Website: apple
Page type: account-selection
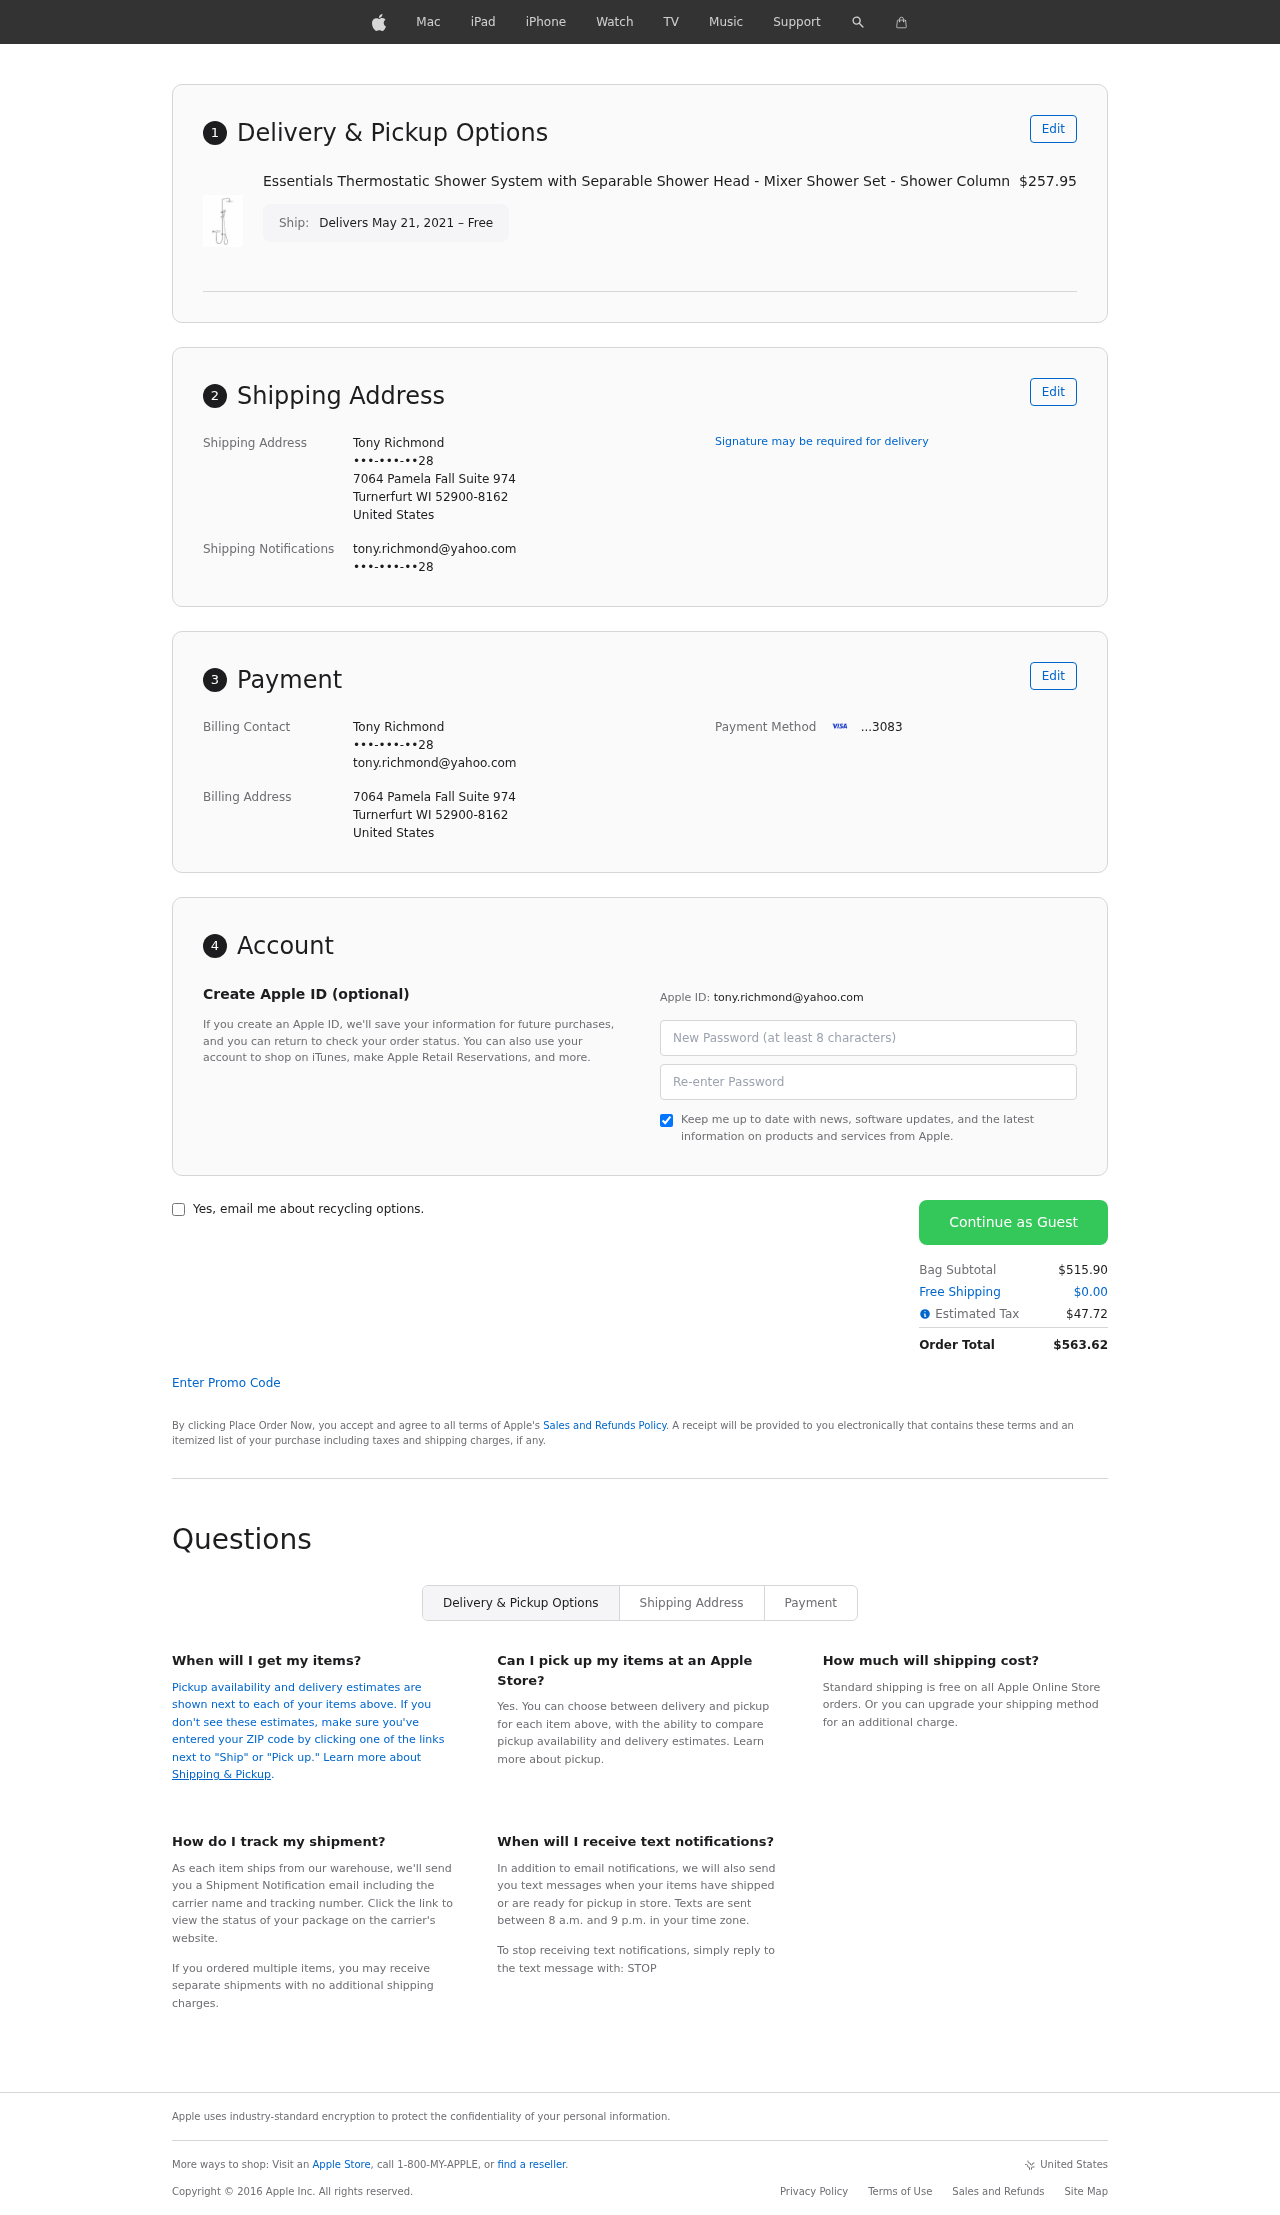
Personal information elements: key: PII_CARD_LAST4
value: ...3083
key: PII_CITY
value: Turnerfurt
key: PII_COUNTRY
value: United States
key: PII_EMAIL
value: tony.richmond@yahoo.com
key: PII_FULLNAME
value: Tony Richmond
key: PII_PHONE
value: •••-•••-••28
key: PII_POSTCODE_FULL
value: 52900-8162
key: PII_POSTCODE_FULL
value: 52900
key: PII_STATE_ABBR
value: WI
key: PII_STREET
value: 7064 Pamela Fall Suite 974
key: PII_PHONE2
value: •••-•••-••28
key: PII_FIRSTNAME
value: Tony
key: PII_LASTNAME
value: Richmond
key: PII_FULLNAME2
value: Tony Richmond
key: PII_FULLNAME3
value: Tony Richmond
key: PII_FIRSTNAME2
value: Tony
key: PII_FIRSTNAME3
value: Tony
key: PII_LASTNAME2
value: Richmond
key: PII_LASTNAME3
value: Richmond
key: PII_FIRSTNAME_DERIVED
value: Tony
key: PII_LASTNAME_DERIVED
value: Richmond
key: PII_FULLNAME_DERIVED
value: Tony Richmond
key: PII_NAME_FULL_DERIVED
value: Tony Richmond
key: PII_PHONE3
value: •••-•••-••28
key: PII_EMAIL2
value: tony.richmond@yahoo.com
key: PII_EMAIL3
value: tony.richmond@yahoo.com
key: PII_POSTCODE
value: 52900
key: PII_POSTCODE_EXT
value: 8162
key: PII_POSTCODE_NUMERIC
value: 52900
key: PII_POSTCODE_EXT_NUMERIC
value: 8162
Product elements: key: PRODUCT1_NAME
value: Essentials Thermostatic Shower System with Separable Shower Head - Mixer Shower Set - Shower Column
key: PRODUCT1_PRICE
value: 257.95
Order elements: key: ORDER_DELIVERY_DATE
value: Delivers May 21, 2021 – Free
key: ORDER_SUBTOTAL
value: $515.90
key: ORDER_SHIPPING_COST
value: $0.00
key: ORDER_TAX
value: $47.72
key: ORDER_TOTAL
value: $563.62